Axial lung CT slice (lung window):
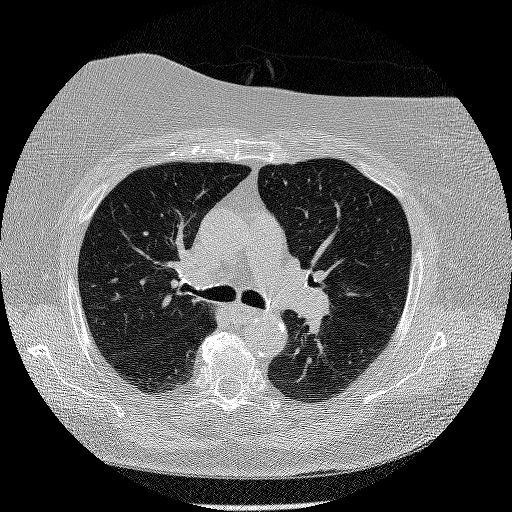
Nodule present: no